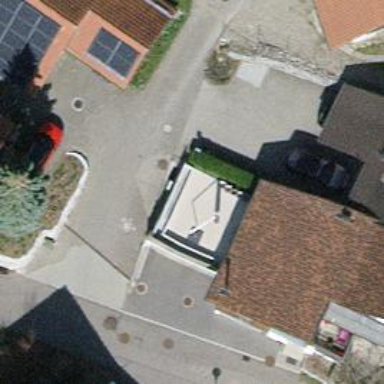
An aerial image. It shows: View of roof of building.